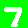
Digit: 7